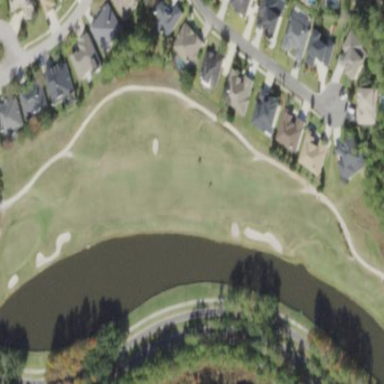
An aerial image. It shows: Grassy area designated as golf fairway.